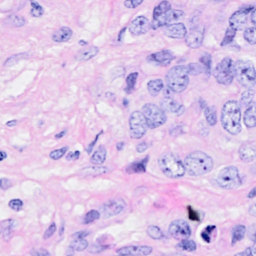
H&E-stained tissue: Breast